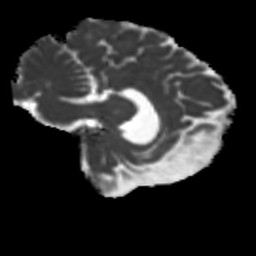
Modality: MD
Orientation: sagittal
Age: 74
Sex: female
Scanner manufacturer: siemens
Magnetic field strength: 3 T
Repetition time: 5.25 s
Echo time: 0.08 s